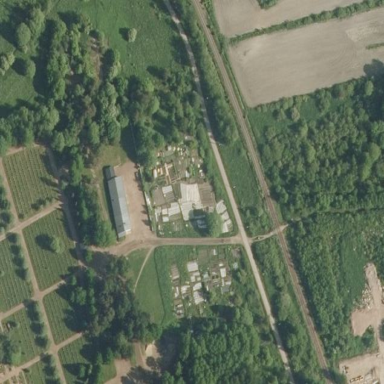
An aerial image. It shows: Allotments area.